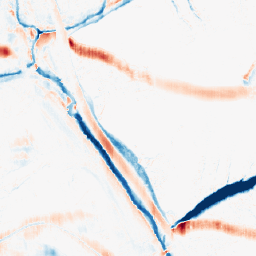
Category: morphological
Decomposition family: morphological_ellipse
Decomposition parameters: operation: average
width: 20
height: 5
Upsampling method: area
Upsampling parameters: scale: 2
Upsampling scale: 2